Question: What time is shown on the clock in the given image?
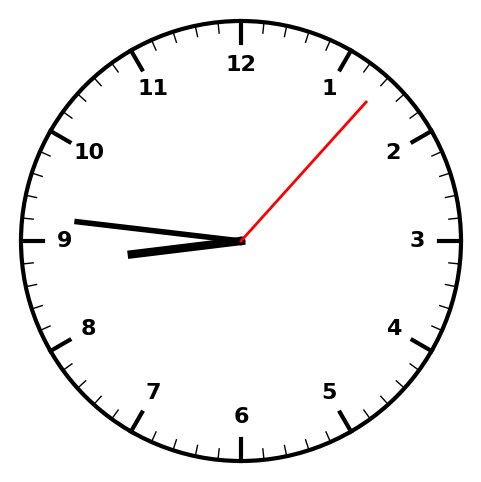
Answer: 08:46:07